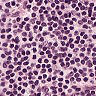
Metastatic tissue present: no